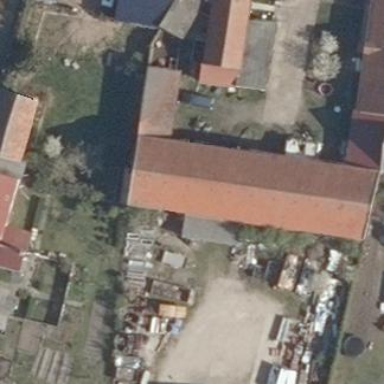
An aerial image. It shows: Building.